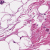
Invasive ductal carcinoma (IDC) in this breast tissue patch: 0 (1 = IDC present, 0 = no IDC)